RGB frame:
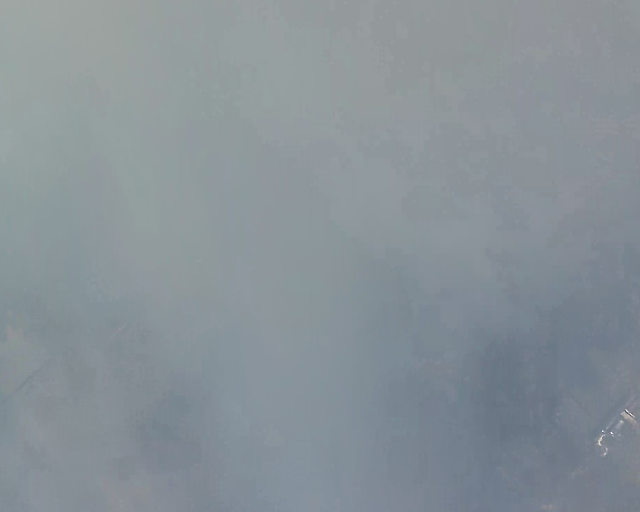
Thermal frame:
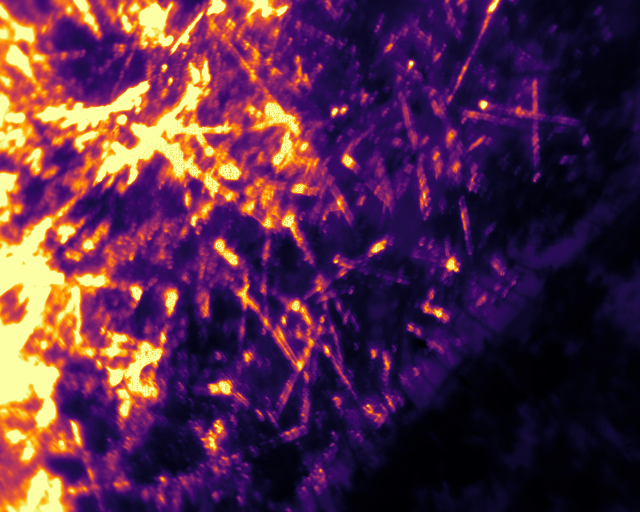
Captured: 2026-02-27 02:40:27
Pixels at or above 80 °C: 111700 (fraction of frame: 0.3409)